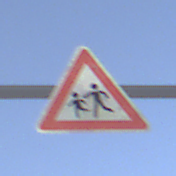
Verkehrszeichen: KinderRechts
Umgebung: Outdoor, RoadRail
Tageszeit: SunriseSunset
Wetter: Clear
Licht: Natural
Jahreszeit: NotSpecified
Kontrast: HighContrast